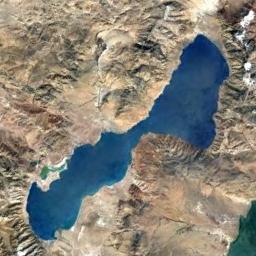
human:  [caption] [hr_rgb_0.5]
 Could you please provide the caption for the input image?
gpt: The lake lies in a mountainous area and the water is blue .

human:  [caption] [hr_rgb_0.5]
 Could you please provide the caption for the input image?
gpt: There is an irregular blue lake on the brown mountain .

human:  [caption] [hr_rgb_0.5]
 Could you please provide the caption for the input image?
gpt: The ground is uneven around the lake .

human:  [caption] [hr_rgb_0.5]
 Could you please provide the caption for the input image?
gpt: The lake in the picture is winding .

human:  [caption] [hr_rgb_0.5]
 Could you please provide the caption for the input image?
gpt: The blue lake is in a brown mountain with many ridges .